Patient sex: F
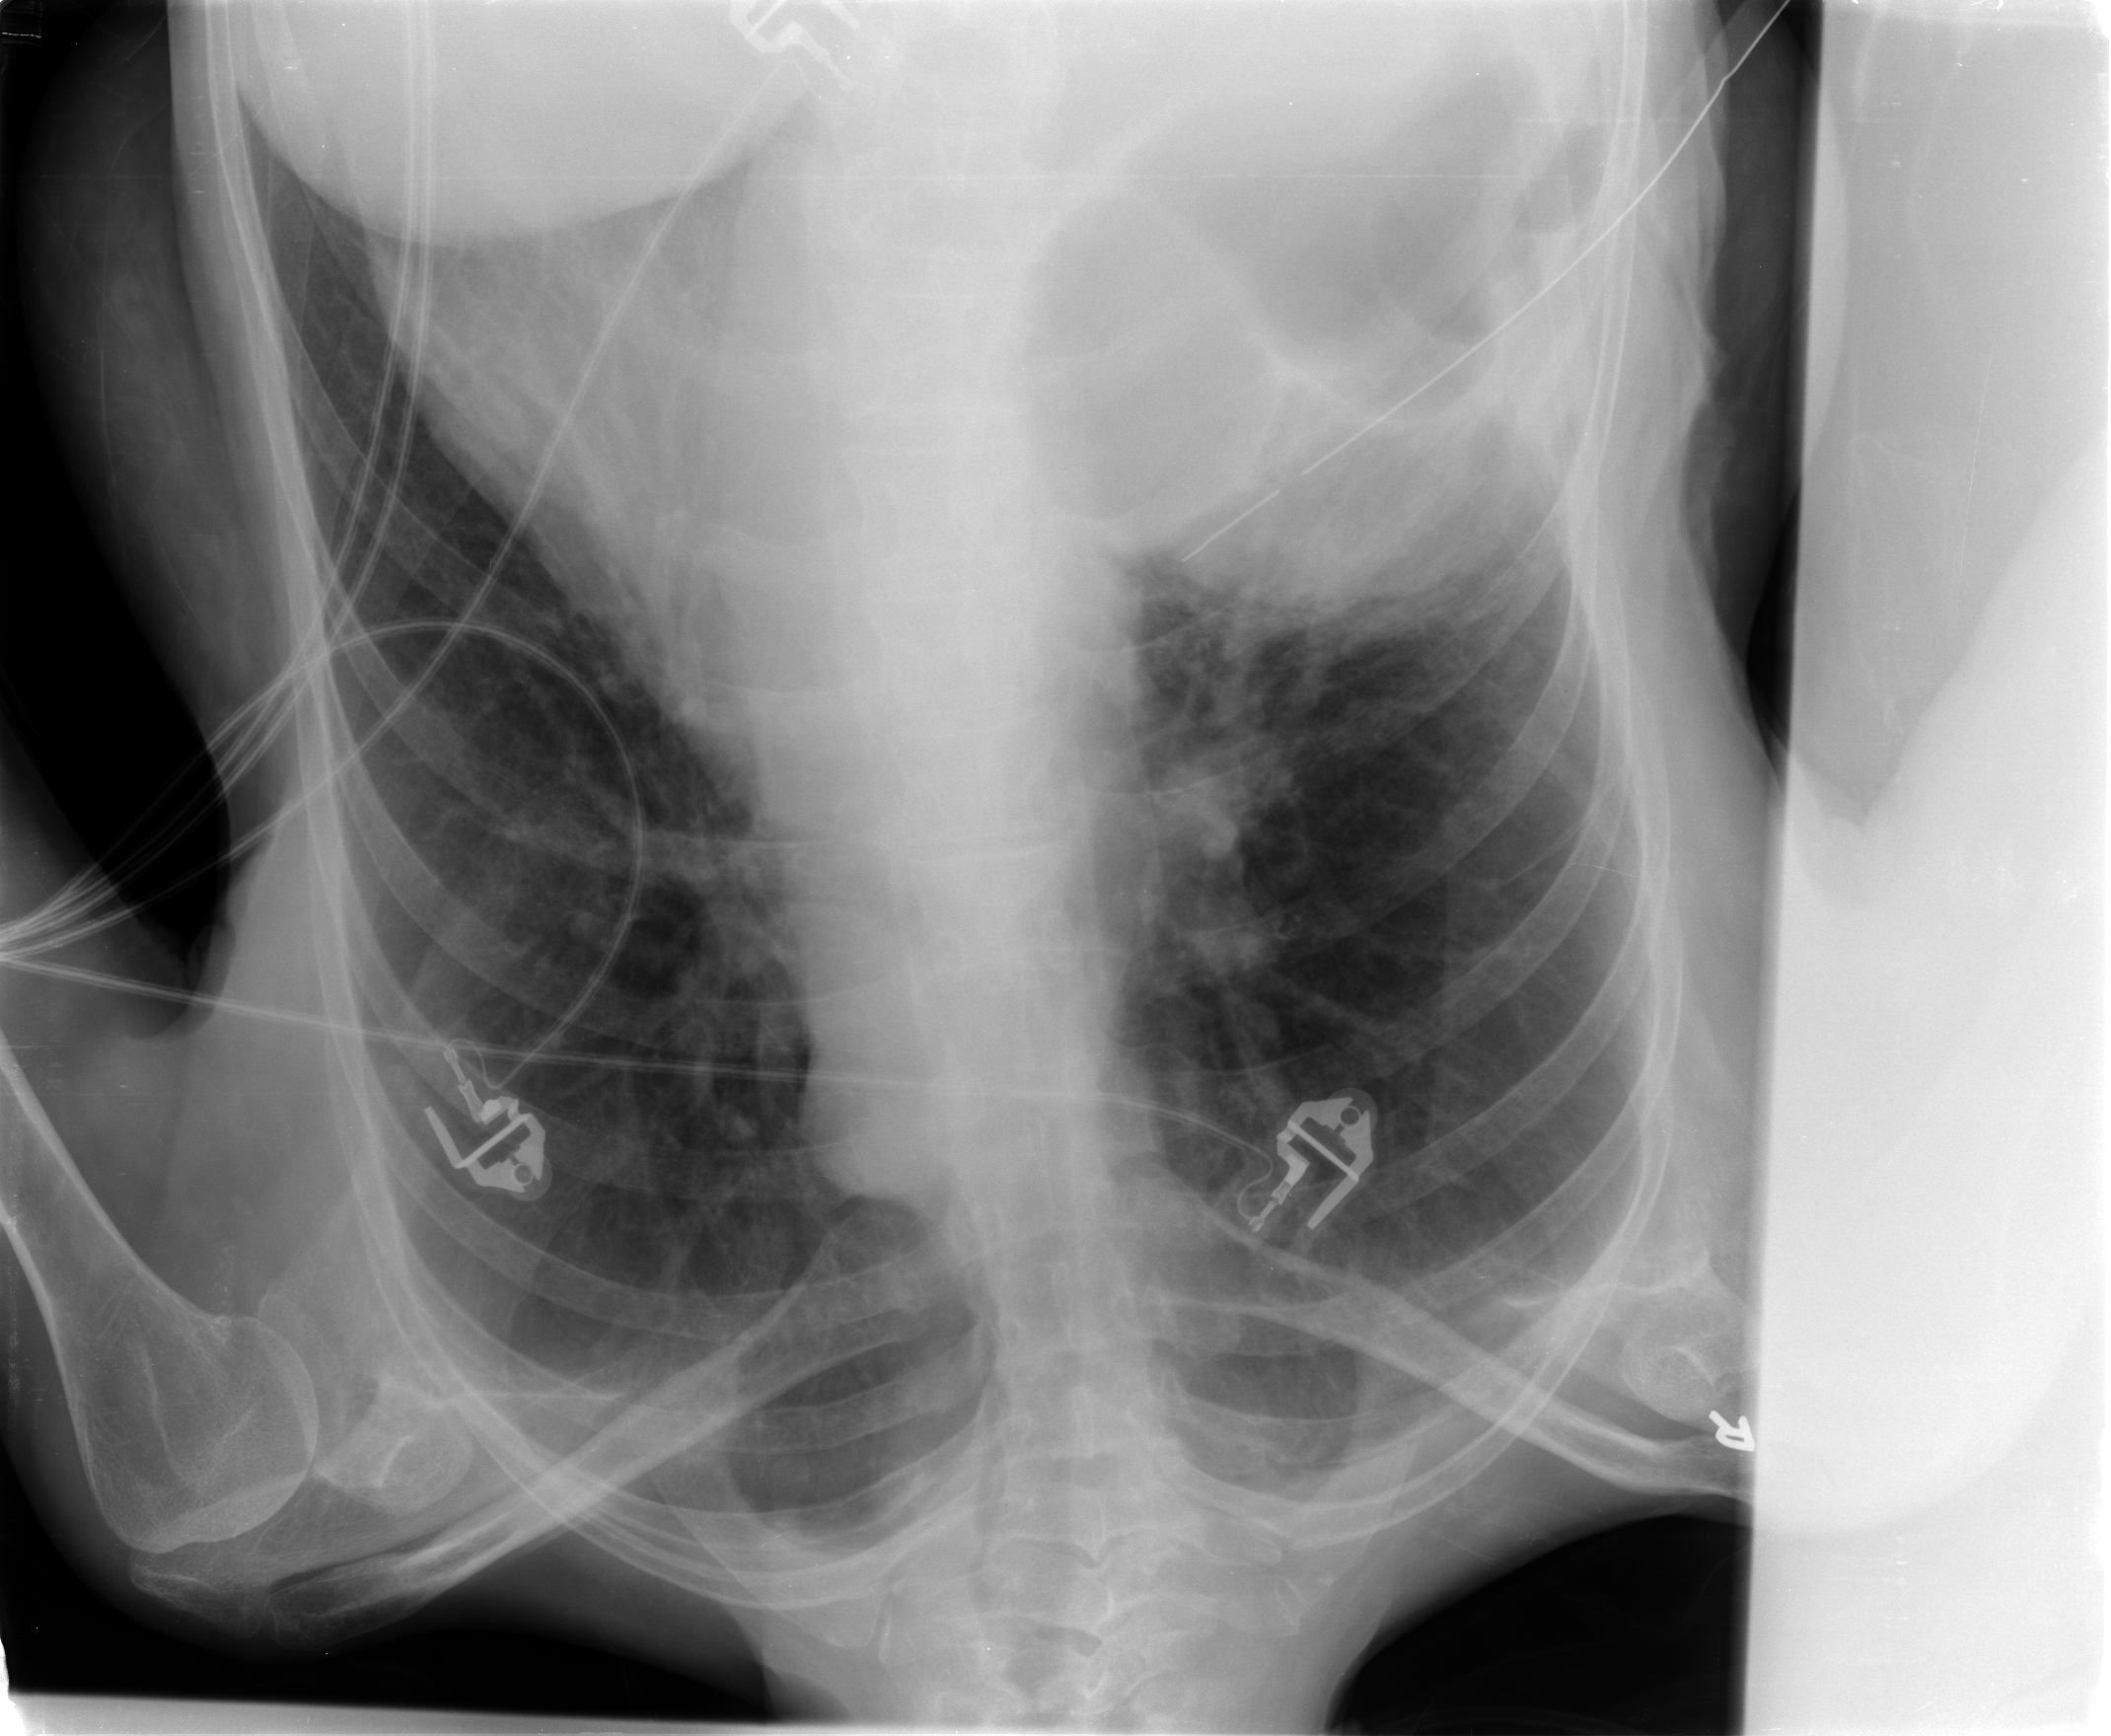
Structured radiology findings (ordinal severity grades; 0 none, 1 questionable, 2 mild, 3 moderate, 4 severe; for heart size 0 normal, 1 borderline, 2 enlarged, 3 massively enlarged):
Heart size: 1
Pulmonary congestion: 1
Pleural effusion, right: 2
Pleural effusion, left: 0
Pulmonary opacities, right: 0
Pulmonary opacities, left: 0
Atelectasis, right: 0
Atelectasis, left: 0